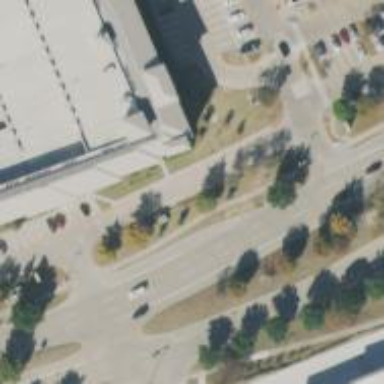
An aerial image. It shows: Tertiary road with separate sidewalks.